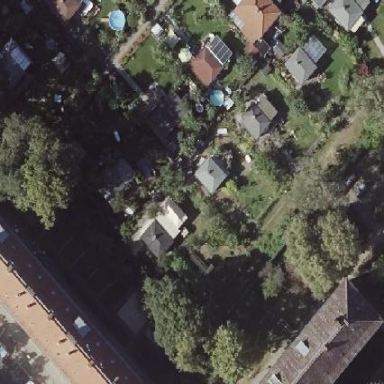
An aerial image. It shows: Plot in the allotments.